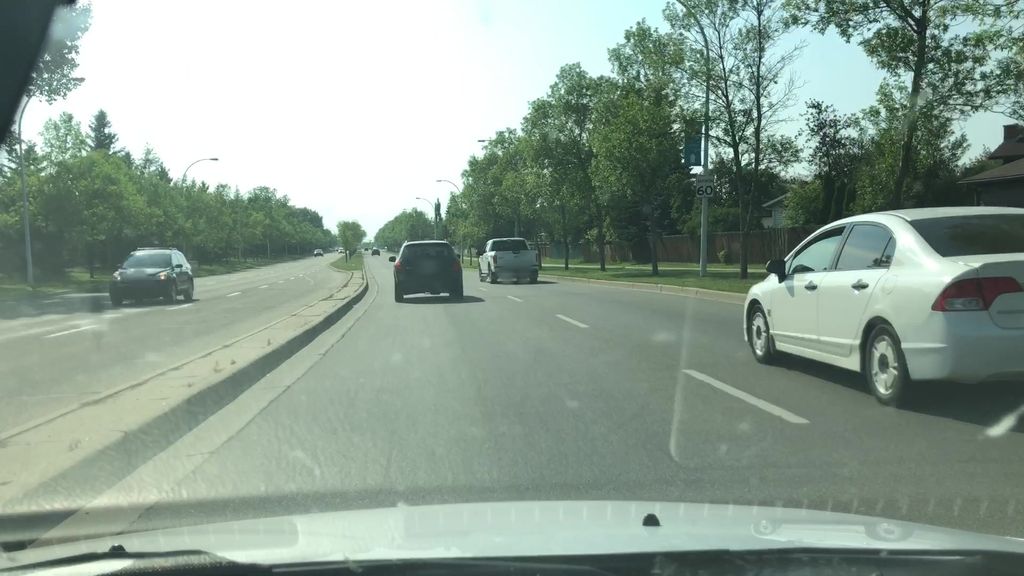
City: edmonton